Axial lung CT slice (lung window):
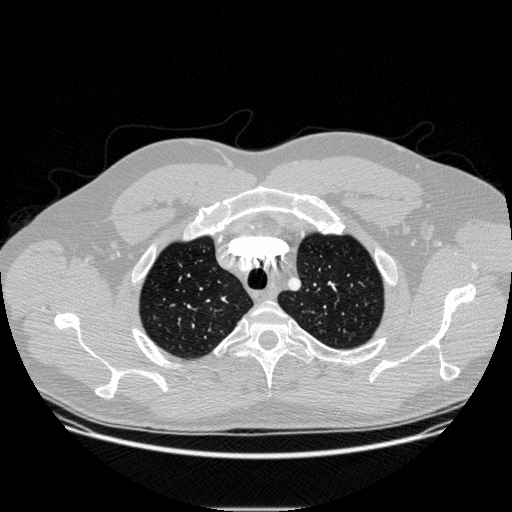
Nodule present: no